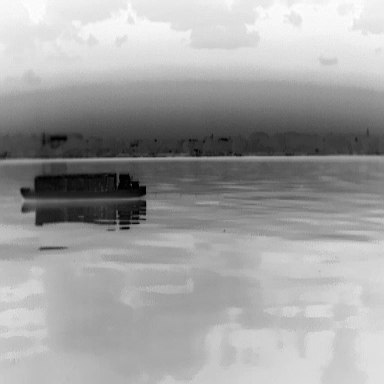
There is a fishing_boat in the infrared image.